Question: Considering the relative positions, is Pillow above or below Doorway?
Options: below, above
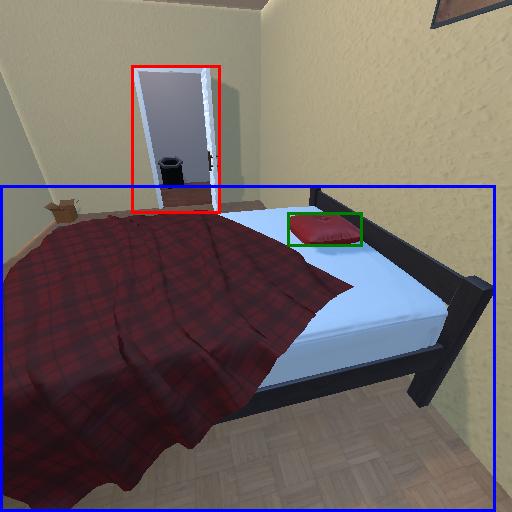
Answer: below